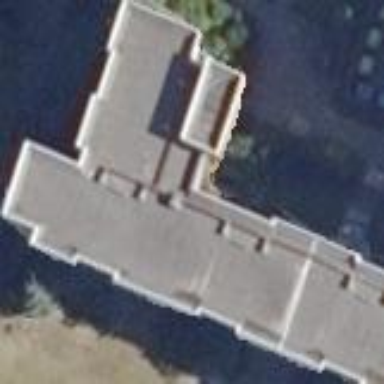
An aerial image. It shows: Building with apartments and flat roof.